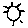
Label: sun